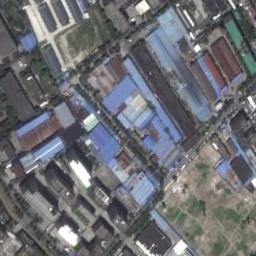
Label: industrial_area